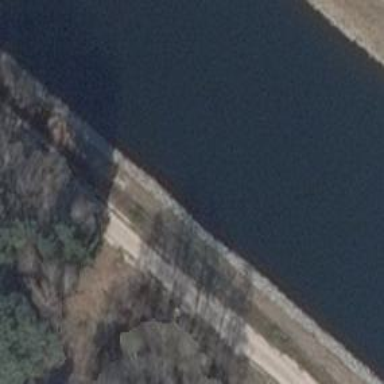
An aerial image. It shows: Canal with riverbanks on both sides.